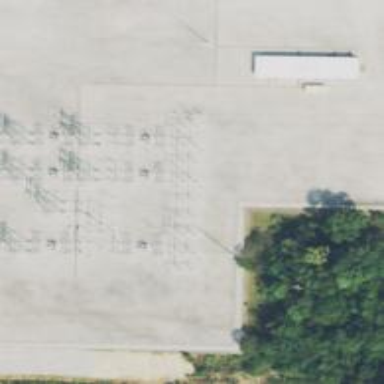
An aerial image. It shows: Switch for power supply.